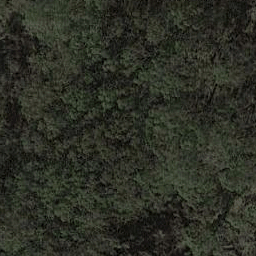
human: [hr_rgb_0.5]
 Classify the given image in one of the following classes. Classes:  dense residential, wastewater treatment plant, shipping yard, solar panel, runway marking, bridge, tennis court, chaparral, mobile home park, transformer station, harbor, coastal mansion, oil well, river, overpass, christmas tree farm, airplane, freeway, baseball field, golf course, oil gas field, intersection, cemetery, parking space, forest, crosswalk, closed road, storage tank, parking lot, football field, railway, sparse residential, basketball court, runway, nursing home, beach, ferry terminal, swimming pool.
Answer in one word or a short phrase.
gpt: forest